Field crop: maize
Growth stage: 2
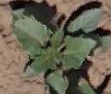
Species: datura